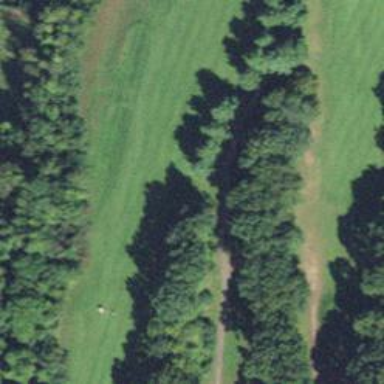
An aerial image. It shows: Service road used as golf cart path.